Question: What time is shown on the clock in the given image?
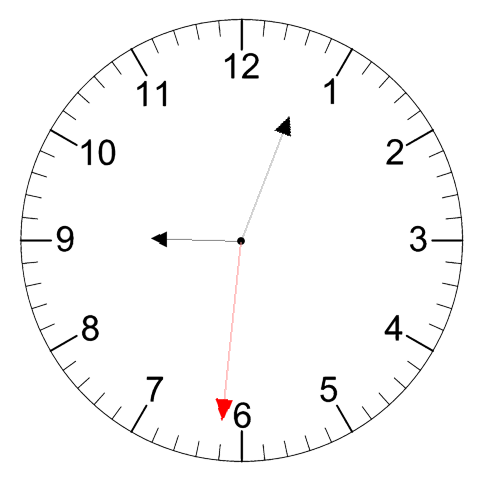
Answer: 09:03:31